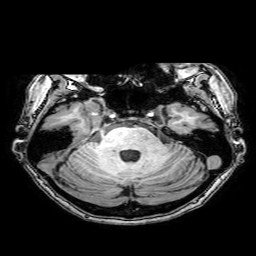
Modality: T1w
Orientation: coronal
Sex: female
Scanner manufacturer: philips
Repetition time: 0.008206 s
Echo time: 0.00378 s